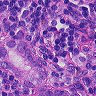
Metastatic tissue present: yes